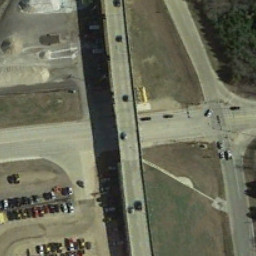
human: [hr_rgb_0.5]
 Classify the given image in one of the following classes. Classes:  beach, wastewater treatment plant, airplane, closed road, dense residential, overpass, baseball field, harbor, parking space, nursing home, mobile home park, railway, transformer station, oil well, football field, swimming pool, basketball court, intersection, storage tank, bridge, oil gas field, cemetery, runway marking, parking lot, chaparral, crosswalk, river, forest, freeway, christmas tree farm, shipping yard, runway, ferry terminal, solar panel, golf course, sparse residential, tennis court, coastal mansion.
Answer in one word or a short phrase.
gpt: overpass